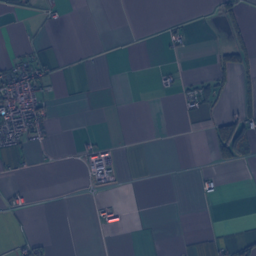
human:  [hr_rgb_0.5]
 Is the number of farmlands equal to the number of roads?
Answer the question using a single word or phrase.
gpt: no

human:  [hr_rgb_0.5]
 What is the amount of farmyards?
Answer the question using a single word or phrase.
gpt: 3

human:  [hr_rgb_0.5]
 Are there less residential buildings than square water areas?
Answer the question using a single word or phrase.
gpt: no

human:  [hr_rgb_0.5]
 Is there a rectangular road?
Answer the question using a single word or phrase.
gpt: no

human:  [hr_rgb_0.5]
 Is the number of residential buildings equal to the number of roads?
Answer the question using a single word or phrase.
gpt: no

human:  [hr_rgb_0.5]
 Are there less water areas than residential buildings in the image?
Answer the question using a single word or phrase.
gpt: yes

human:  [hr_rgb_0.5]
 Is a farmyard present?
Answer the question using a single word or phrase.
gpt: yes

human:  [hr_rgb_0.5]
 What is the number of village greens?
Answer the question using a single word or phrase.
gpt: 4

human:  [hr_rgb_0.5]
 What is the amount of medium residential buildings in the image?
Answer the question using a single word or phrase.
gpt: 5

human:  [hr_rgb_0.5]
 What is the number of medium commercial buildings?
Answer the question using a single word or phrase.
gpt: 1

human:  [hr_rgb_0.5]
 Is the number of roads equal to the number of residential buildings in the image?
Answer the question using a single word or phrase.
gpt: no

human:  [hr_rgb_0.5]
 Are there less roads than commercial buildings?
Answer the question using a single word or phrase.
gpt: no

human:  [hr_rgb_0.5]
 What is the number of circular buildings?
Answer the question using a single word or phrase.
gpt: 1

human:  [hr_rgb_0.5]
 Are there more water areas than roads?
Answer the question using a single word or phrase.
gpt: no

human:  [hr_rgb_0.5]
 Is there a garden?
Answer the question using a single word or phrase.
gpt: yes

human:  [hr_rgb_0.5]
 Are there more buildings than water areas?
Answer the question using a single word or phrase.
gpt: yes

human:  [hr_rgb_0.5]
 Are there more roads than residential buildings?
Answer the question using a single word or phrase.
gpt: no

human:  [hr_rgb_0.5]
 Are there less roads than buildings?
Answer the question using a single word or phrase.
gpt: yes

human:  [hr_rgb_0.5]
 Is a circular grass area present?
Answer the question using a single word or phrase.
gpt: no

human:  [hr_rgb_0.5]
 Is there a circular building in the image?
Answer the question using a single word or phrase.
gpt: yes

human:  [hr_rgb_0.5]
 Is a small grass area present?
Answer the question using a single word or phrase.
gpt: yes

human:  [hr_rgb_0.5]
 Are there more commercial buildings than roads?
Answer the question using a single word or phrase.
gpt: no

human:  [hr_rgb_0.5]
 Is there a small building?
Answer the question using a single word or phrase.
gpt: yes

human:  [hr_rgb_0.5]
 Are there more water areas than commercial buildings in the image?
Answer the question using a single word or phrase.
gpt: yes

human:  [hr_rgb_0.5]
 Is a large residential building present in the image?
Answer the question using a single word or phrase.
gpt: no

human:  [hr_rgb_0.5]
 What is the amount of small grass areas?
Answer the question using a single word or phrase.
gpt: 13

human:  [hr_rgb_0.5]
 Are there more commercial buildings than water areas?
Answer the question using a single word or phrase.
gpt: no

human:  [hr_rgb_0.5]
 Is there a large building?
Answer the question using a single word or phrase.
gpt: no

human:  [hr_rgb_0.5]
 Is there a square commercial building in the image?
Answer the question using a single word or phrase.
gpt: no

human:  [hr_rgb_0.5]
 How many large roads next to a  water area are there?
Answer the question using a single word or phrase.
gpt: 0

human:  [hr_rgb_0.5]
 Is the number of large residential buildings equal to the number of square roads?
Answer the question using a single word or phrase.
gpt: yes

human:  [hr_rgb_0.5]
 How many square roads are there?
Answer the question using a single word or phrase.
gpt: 0

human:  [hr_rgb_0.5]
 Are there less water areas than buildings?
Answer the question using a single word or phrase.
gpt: yes

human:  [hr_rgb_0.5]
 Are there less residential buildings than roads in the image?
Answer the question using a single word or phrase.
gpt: no

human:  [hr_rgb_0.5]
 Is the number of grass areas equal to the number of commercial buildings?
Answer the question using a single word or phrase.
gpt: no

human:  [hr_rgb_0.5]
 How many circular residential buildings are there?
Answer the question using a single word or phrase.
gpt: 1